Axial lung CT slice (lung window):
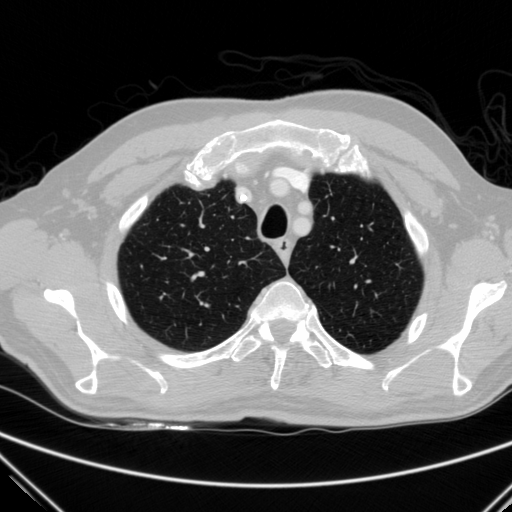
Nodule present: no